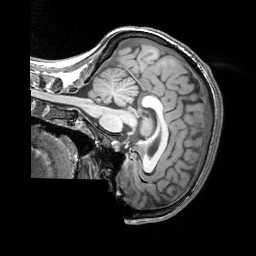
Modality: T1w
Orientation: sagittal
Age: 26
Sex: female
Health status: healthy
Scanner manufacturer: siemens
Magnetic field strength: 3 T
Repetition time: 2.3 s
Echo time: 0.00303 s